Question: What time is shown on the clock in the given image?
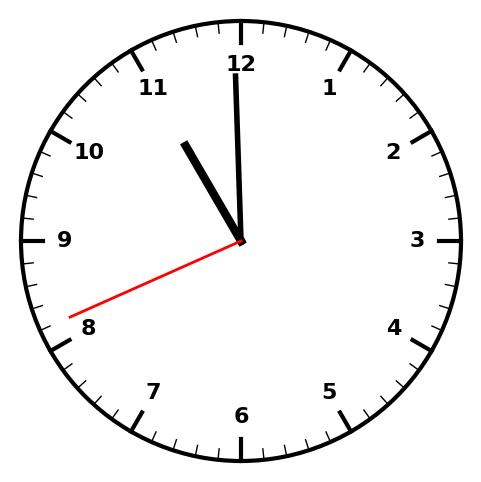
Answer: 10:59:41